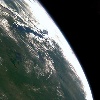
Label: land